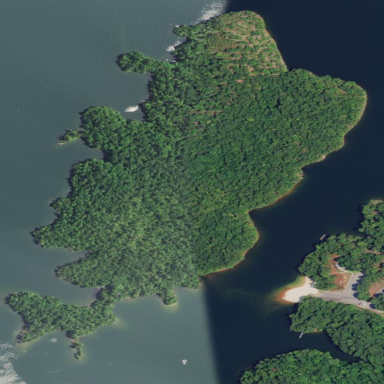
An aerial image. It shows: Island.